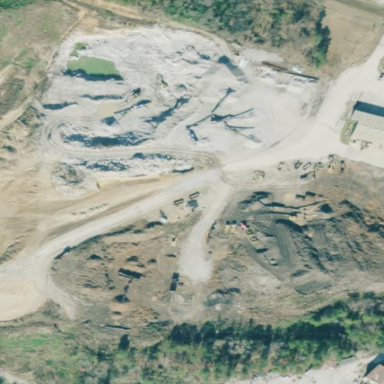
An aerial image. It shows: Quarry used for extracting aggregate resources.